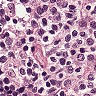
Metastatic tissue present: no